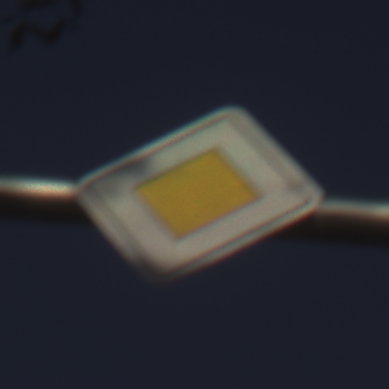
Verkehrszeichen: Vorfahrtsstrasse
Umgebung: Outdoor, Urban
Tageszeit: SunriseSunset
Wetter: PartlyCloudy
Licht: Natural
Jahreszeit: Autumn
Kontrast: HighContrast